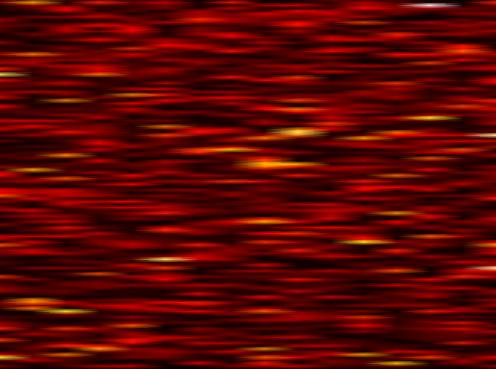
Label: UFMC